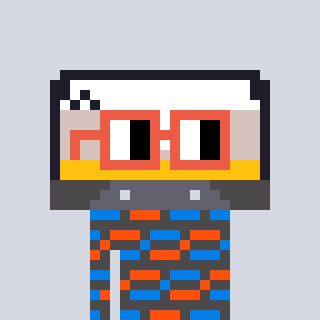
a pixel art character with square orange glasses, a cassette tape-shaped head and a grayscale-colored body on a cool background